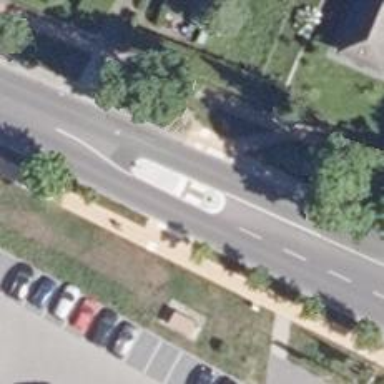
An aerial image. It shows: Uncontrolled crossing with pedestrian island.